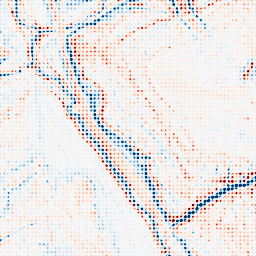
Category: edge_preserving
Decomposition family: bilateral
Decomposition parameters: d: 15
sigma_color: 100
sigma_space: 150
Upsampling method: sinc_hamming
Upsampling parameters: scale: 8
kernel_size: 4
Upsampling scale: 8